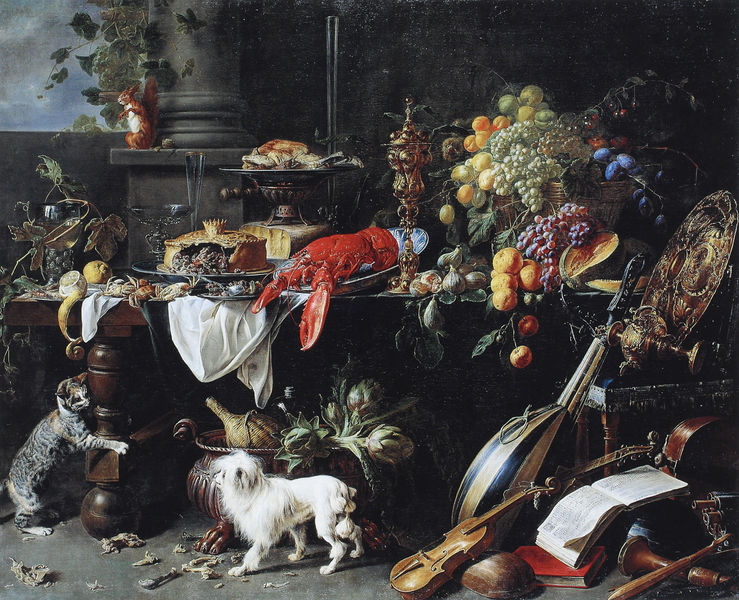
Titel: Großes Stilleben mit Hund und Katze
Künstler: Adriaen van Utrecht
Institution: Dresden, Staatliche Kunstsammlungen
Schlagwörter: blau, gemälde, himmel, wolken, fenster, säule, tisch, hund, obst, rot, instrumente, pflanzen, chaos, früchte, hase, stilleben, stillleben, trauben, überfluss, bücher, noten, tafel, katze, schild, hummer, buch, glaspokal, kuchen, geige, efeu, weintrauben, laute, mandoline, pokal, prunkstillleben, zitrone, zitronen, eichhörnchen, artischocke, artischocken, tichtuch, kleiner hund, lobster, t, pie